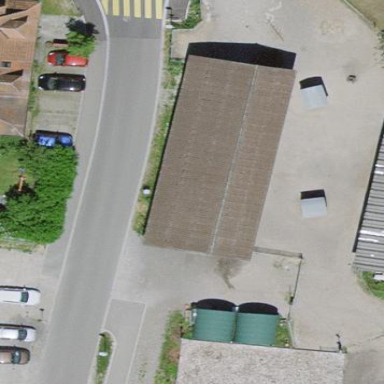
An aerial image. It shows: Farmyard area.